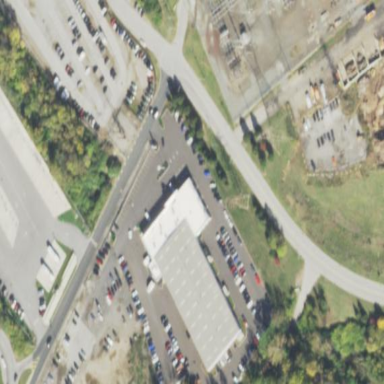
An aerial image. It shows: Car repair shop located in building.